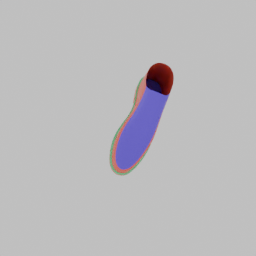
Label: people